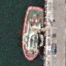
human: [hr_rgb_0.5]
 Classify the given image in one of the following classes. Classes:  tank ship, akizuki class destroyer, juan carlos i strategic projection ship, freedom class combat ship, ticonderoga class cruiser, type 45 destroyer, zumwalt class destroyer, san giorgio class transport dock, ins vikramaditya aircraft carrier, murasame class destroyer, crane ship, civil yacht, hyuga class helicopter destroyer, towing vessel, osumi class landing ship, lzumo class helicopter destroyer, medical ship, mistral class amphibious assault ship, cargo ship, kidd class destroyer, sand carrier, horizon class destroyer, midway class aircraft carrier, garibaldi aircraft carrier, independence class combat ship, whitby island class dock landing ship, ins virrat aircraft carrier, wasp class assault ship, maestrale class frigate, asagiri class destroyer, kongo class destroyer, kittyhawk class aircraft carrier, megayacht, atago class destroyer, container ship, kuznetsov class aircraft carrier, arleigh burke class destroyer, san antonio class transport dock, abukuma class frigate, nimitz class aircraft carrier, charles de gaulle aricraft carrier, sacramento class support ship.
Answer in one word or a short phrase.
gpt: Towing vessel